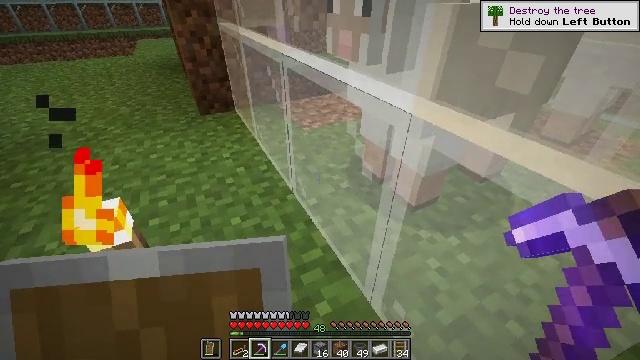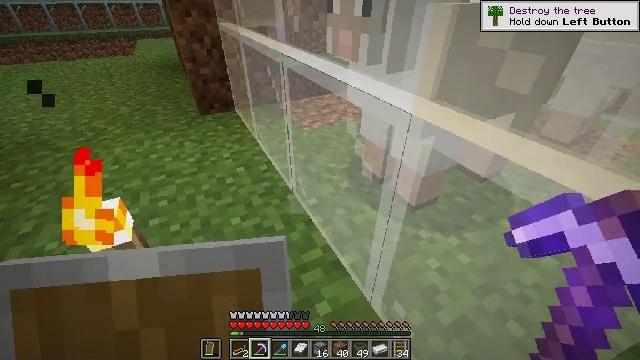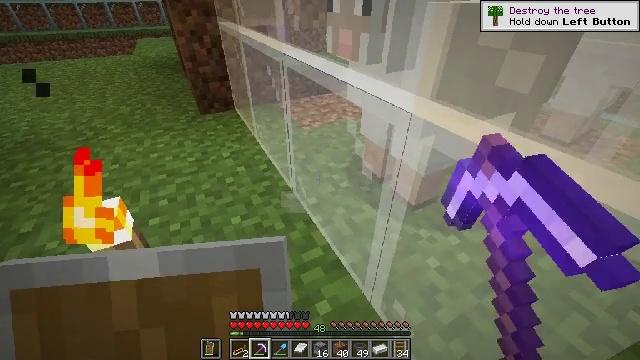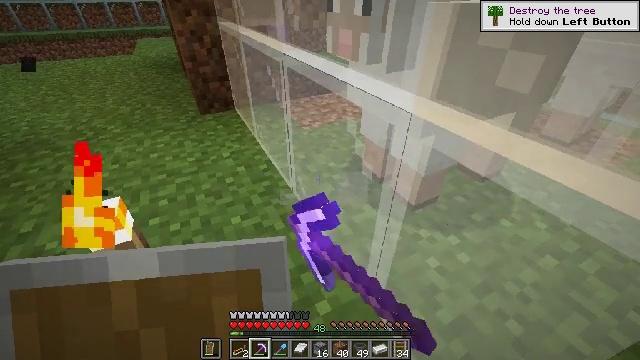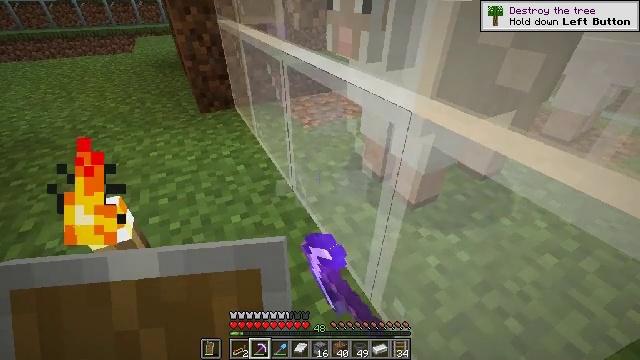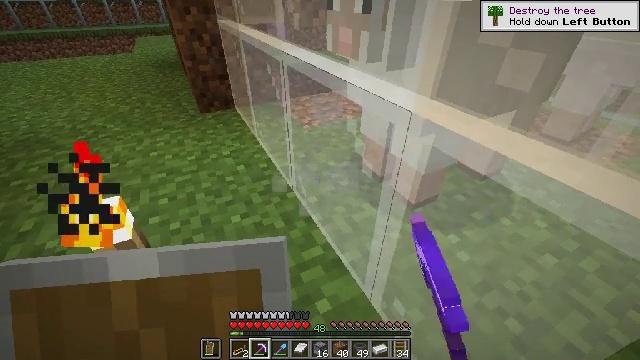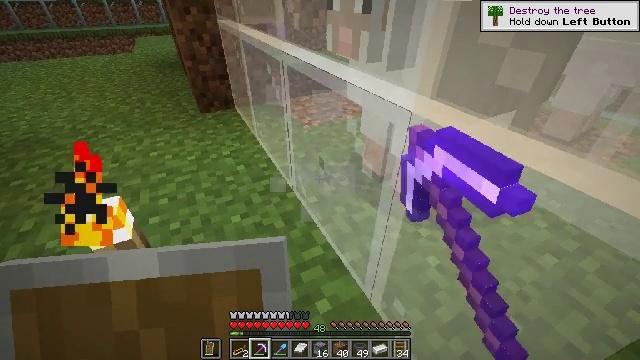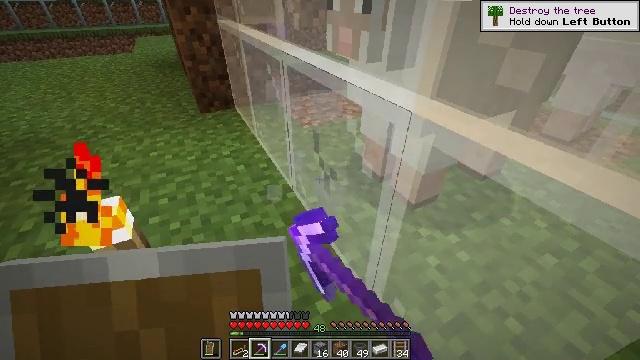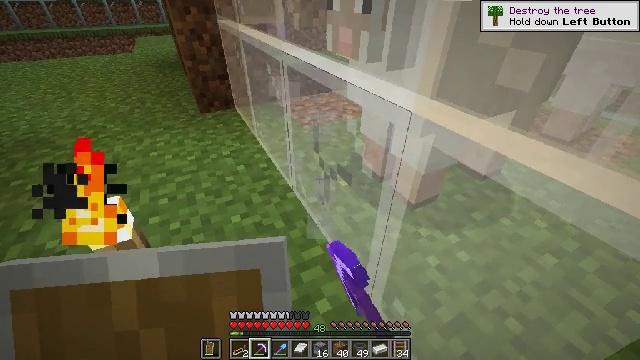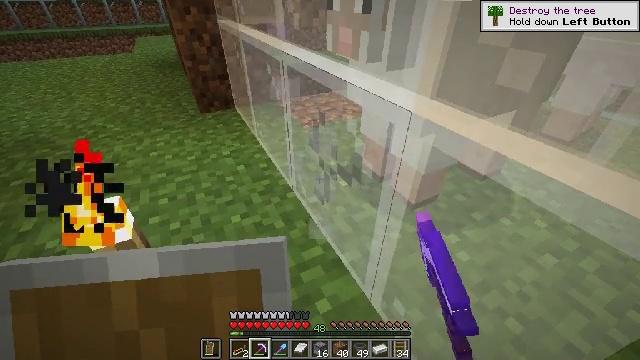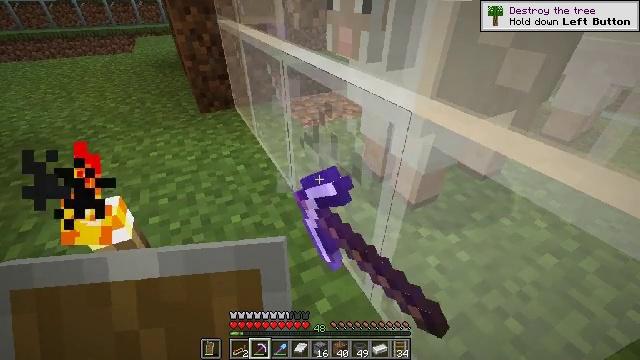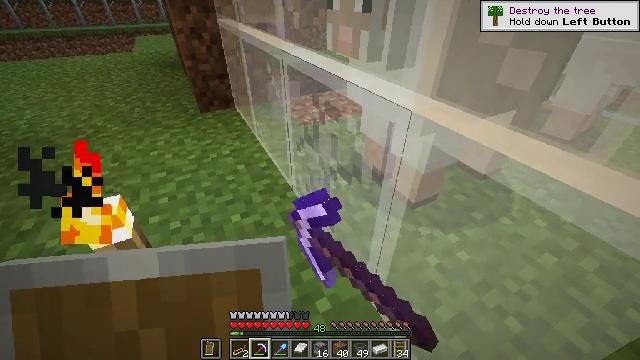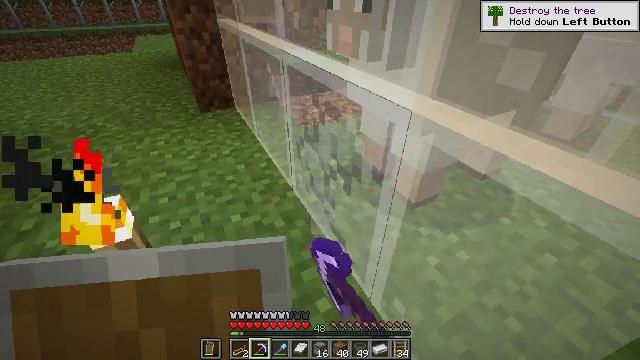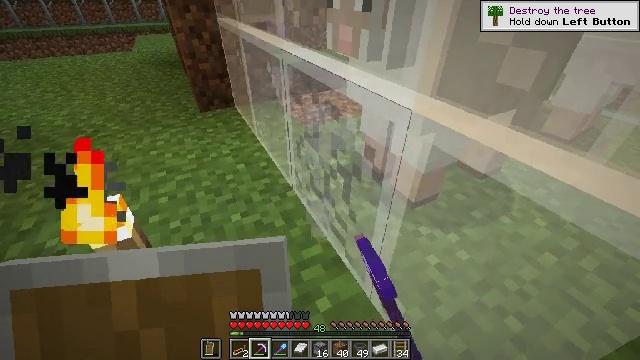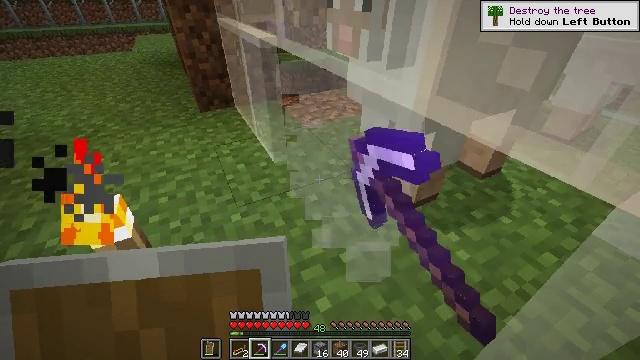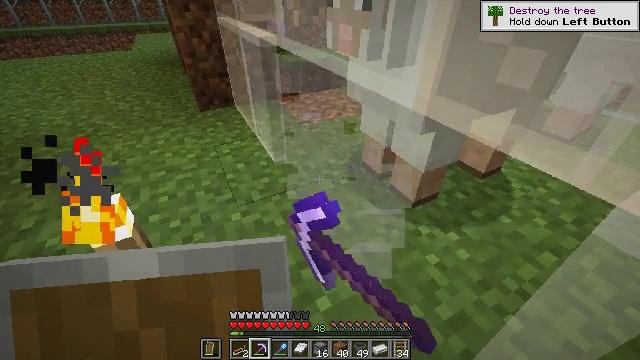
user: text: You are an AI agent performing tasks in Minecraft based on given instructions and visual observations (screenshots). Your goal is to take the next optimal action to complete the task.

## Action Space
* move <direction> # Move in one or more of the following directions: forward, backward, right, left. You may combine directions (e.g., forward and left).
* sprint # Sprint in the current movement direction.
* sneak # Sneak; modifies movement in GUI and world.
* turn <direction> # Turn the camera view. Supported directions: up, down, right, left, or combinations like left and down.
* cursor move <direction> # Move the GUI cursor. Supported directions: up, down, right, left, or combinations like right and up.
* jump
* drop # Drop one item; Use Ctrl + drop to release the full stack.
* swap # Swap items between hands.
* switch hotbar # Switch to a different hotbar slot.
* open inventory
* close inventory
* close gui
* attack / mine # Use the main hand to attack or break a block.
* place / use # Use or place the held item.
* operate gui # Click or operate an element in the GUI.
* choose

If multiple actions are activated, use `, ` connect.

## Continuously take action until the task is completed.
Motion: motion action
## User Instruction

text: Carefully break the white stained glass pane to collect it.
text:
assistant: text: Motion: sneak, attack / mine
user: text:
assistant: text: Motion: sneak, attack / mine
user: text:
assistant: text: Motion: sneak, attack / mine
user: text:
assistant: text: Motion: sneak, attack / mine
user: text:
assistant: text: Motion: sneak, attack / mine
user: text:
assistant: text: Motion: sneak, attack / mine
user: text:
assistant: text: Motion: sneak, attack / mine
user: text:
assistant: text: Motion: sneak, attack / mine
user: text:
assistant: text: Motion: sneak, attack / mine
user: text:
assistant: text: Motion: sneak, attack / mine
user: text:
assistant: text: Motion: sneak, attack / mine
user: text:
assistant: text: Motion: sneak, attack / mine
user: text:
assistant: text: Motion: sneak, attack / mine
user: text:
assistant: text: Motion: sneak, attack / mine
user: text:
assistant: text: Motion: sneak, attack / mine
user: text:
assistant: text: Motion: sneak
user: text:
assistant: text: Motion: sneak
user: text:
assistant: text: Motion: sneak
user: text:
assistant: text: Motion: sneak